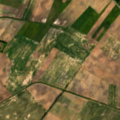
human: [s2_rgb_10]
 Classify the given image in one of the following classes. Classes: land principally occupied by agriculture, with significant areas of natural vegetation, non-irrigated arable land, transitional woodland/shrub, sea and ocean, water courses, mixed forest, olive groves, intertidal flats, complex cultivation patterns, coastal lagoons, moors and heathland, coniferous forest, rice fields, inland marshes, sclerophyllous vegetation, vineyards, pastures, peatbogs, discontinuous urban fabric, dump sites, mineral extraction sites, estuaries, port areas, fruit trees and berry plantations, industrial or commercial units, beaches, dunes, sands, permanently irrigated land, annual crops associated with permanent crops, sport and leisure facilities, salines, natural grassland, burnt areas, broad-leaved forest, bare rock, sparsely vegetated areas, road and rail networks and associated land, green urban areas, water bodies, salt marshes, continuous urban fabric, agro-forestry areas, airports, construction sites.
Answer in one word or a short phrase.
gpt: non-irrigated arable land, complex cultivation patterns